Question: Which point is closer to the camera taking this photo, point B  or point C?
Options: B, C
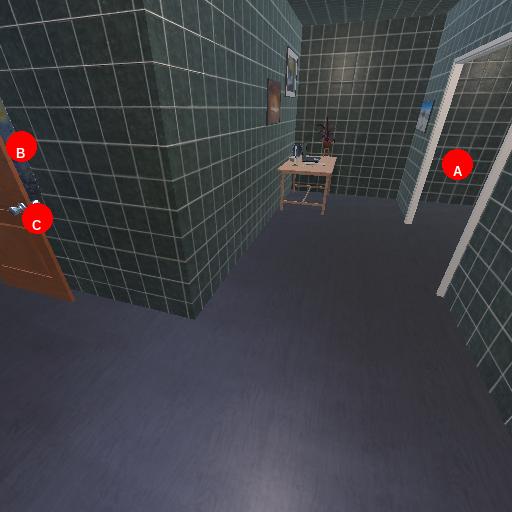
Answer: B